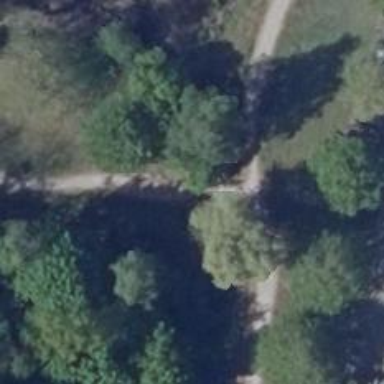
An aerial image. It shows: Footway bridge.